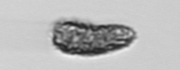
Label: Pseudochattonella_farcimen